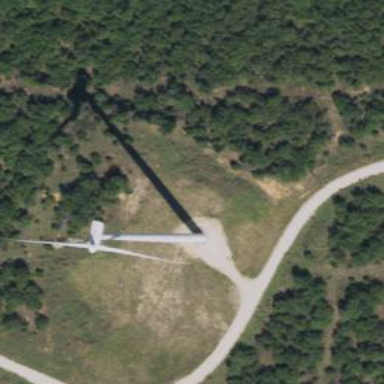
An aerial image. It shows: Wind generator powered by horizontal axis wind turbine.